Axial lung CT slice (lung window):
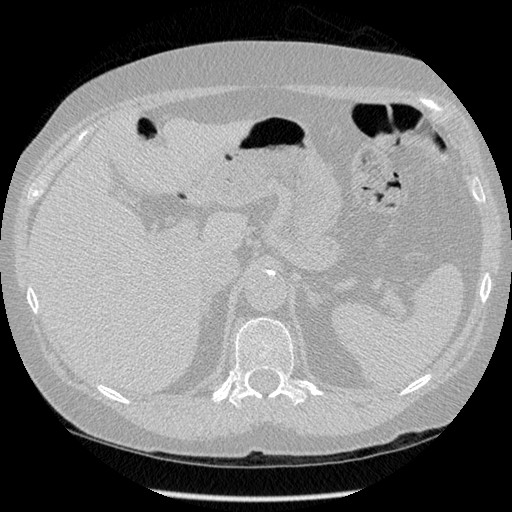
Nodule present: no